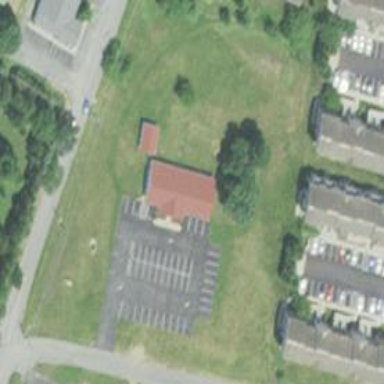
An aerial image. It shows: Parking area.